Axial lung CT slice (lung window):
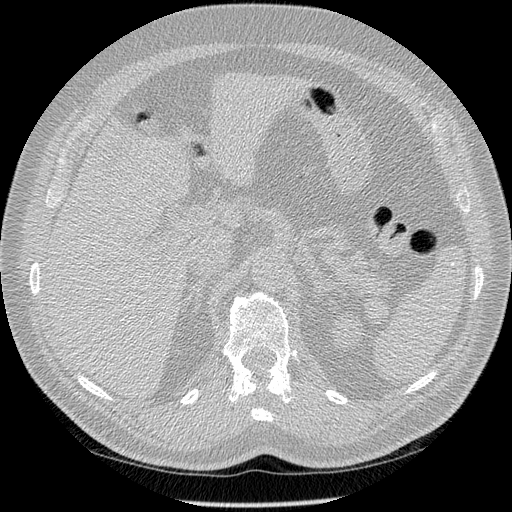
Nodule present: no